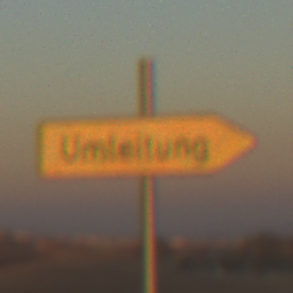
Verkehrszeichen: UmleitungswegweiserRechtsweisend
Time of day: SunriseSunset
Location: Outdoor (Nature)
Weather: Clear
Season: NotSpecified
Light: Natural